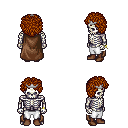
a pixel art fantasy rpg character, male body template, skeleton, brown cape, white pants, brunette curly afro hairstyle, silver tiara, bracelets, brown shoes, four views (front, back, left, right), 2x2 character sprite sheet, small pixel art, hard edges, no anti-aliasing